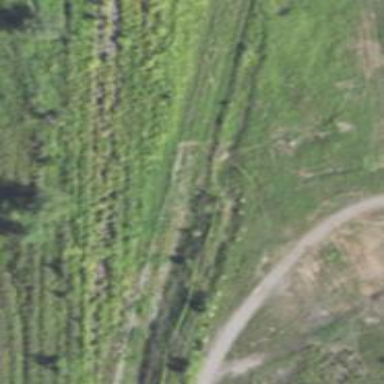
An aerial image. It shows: Disused railway spur line.